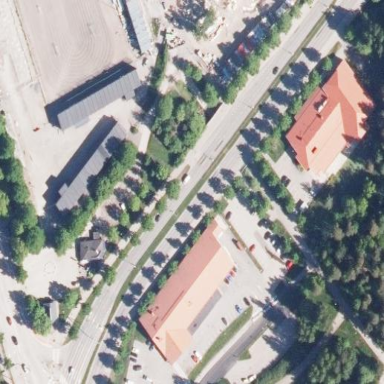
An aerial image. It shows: Retail building housing supermarket.